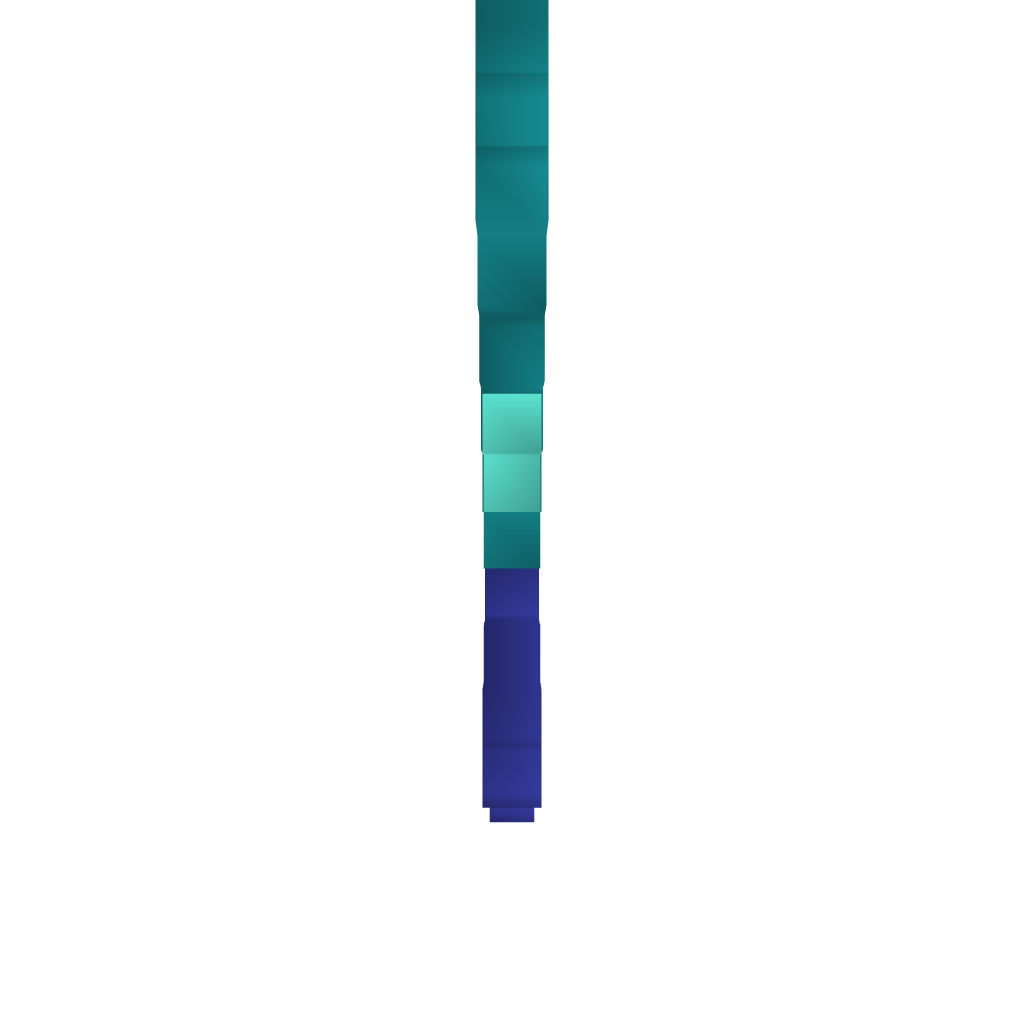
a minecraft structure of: Diamond Sword